Question: I have different xml's (for diff os), I am posting only relevant xml part for SunOs xml.
'''
<osname>SunOS
</osname>
'''
This is fetched by jQuery
'''
var osname = $(this).find('osname').text();
'''
Later in the code when I compare, it always goes in to 'else' part, I used 'console.info' for firebug and attached a screenshot of my output
'''
console.info("Before checking:"+osname);
if(osname=="HP-UX")
console.info("HP-UX");
else if(osname=="AIX")
console.info("AIX");
else if(osname=="SunOS")
console.info("SunOS");
else
{
console.info("Linux -");
}
'''
Screenshot of 'console.info'

My question is why can't it check for 'SunOs' or any other?
: I think there is a extra character after the osname, I also made a 'xsl' in that when I check i do something like below, how can i do it in JS?
XSL code
'''
<xsl:if test="$sunos='SunOS&#xa;'">
'''
I have also tried 'if(osname=="SunOS&#xa;")'
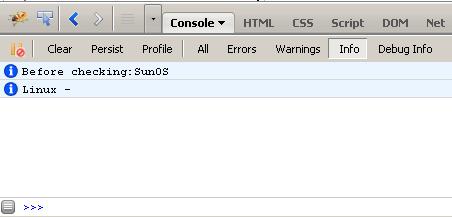
Answer: That's because the string is not actually 'SunOS', but 'SunOS
' (where '
' stands for a newline). Use <URL> to remove the surrounding spaces.
'''
var osname = $.trim($(this).find('osname').text());
'''